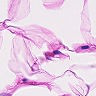
Metastatic tissue present: no